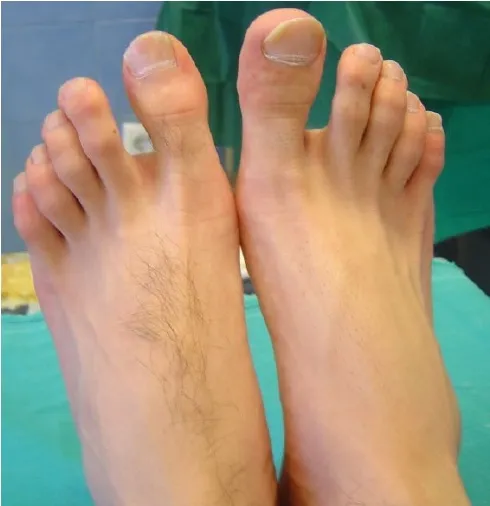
Swollen Right hallux compared to normal Left.
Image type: medical_photograph (other_medical_photograph)